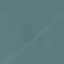
Label: SeaLake